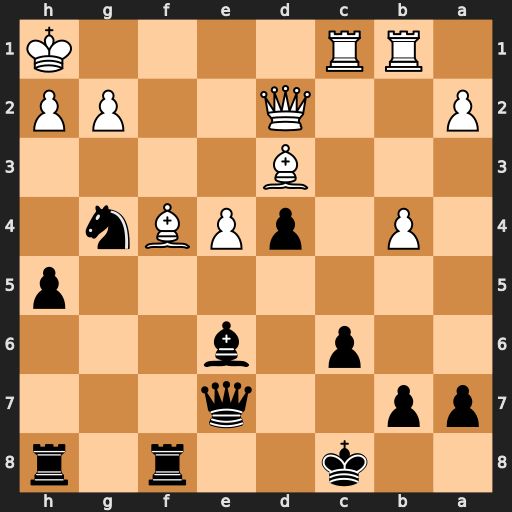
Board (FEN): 2k2r1r/pp2q3/2p1b3/7p/1P1pPBn1/3B4/P2Q2PP/1RR4K
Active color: b
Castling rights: -
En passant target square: -
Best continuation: Rxf4 Qxf4 Rf8 Qxf8+ Qxf8